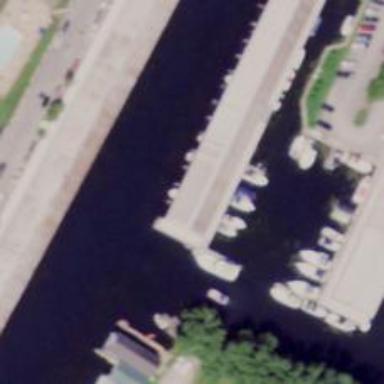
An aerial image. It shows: Dock located along the waterway.